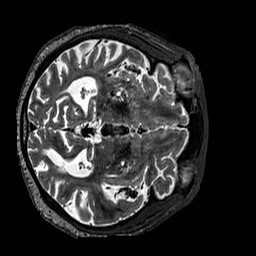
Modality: T2w
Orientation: axial
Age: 68
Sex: male
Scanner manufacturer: siemens
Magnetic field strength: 3 T
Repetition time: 3.2 s
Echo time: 0.567 s